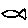
Label: fish